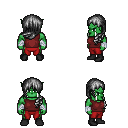
a pixel art fantasy rpg character, male body template, orc, green skin, maroon sleeveless shirt, red pants, gray left-swept hairstyle, white cloth bandages, black shoes, four views (front, back, left, right), 2x2 character sprite sheet, small pixel art, hard edges, no anti-aliasing